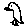
Label: bird